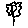
Label: flower